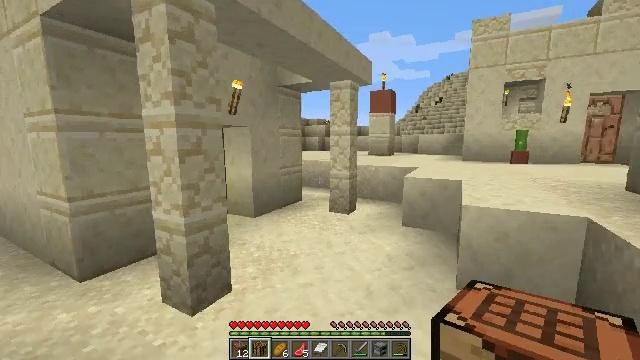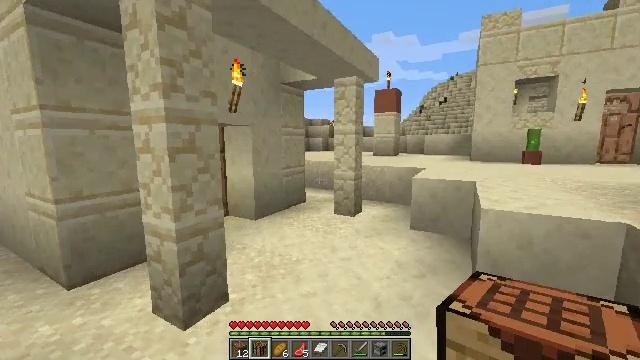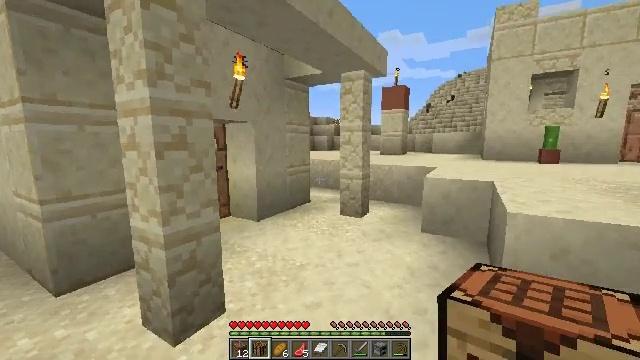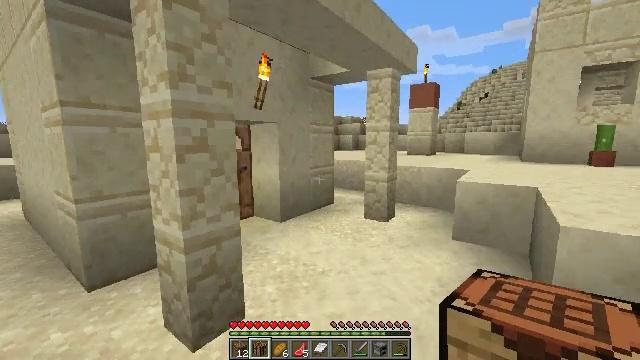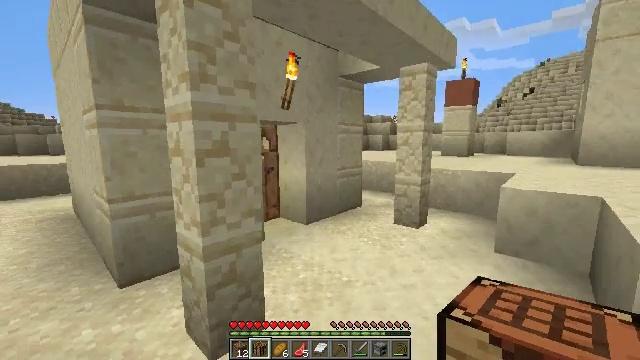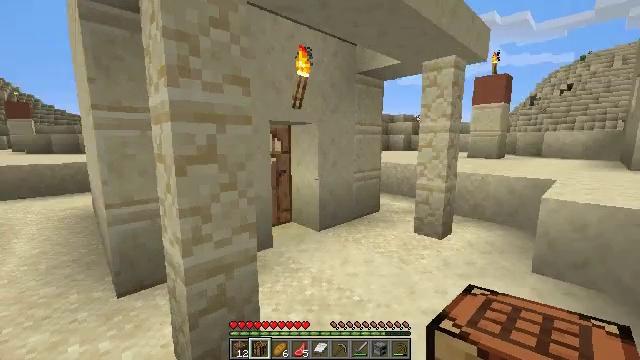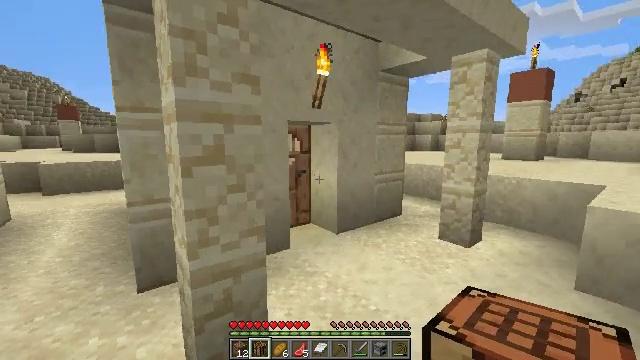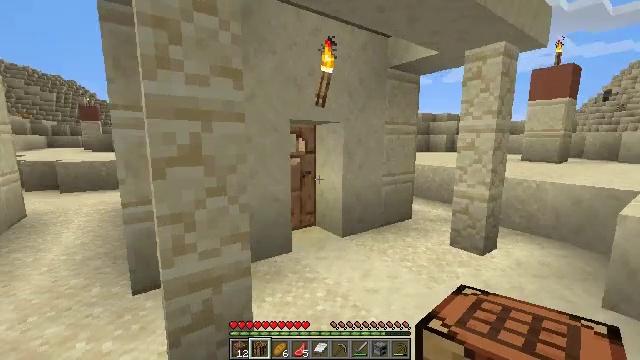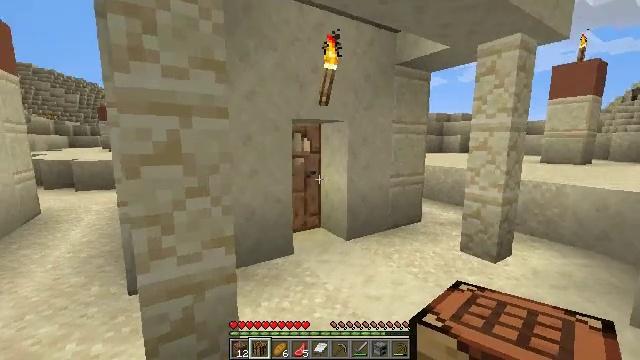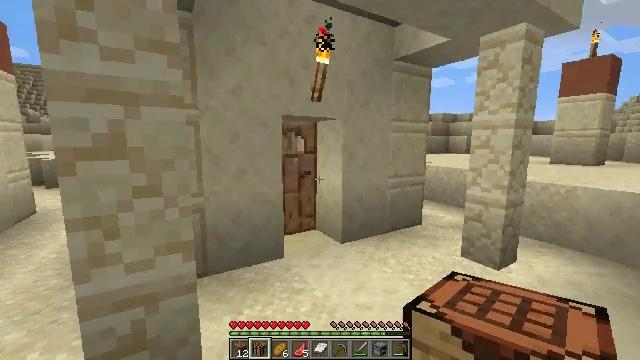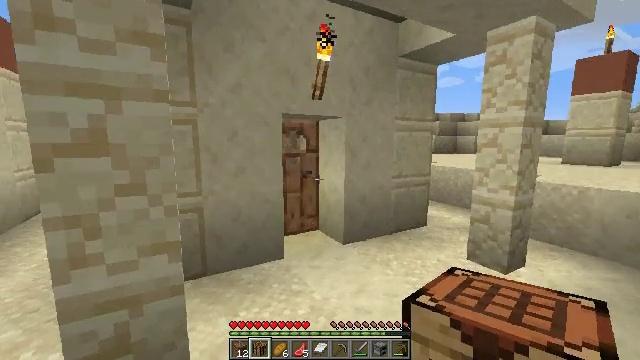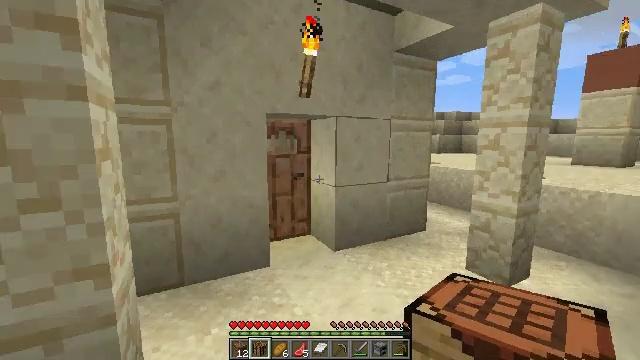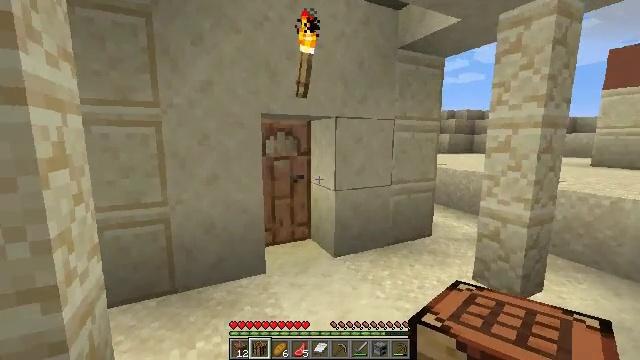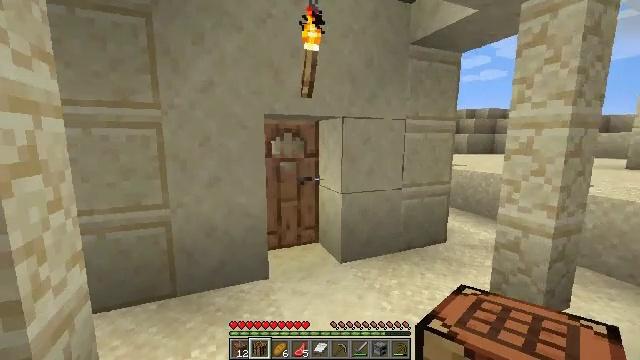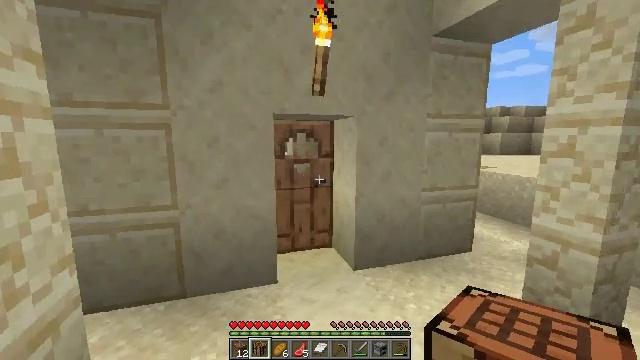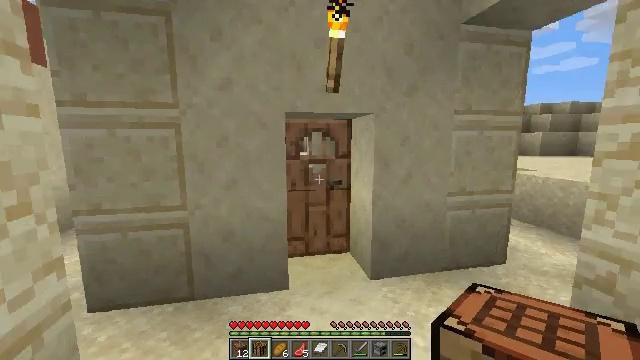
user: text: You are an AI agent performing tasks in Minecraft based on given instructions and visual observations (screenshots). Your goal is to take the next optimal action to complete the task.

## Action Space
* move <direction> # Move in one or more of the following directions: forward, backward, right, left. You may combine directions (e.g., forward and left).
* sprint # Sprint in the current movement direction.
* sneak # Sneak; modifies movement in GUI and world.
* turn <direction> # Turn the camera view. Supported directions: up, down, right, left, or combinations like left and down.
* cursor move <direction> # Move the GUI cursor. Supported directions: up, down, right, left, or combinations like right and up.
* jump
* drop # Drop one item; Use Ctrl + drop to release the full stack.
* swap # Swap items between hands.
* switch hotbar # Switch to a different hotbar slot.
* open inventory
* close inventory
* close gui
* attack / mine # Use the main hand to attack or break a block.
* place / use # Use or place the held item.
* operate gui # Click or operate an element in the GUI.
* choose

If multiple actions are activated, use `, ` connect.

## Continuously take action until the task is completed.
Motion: motion action
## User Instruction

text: Mine the jungle fence gate for materials.
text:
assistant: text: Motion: move forward
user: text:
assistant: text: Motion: move forward, turn left
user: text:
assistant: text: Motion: move forward, turn left
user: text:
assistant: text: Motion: move forward, turn left
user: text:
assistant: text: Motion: move forward and move right, turn left
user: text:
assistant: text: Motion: move forward and move right, turn left
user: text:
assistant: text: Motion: move forward and move right, turn left
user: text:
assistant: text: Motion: move forward and move right, turn left
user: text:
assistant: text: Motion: move forward and move right, turn left
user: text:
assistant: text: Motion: move forward and move right, turn left
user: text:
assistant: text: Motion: move forward and move right, turn left
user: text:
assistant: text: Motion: move forward and move right, turn left
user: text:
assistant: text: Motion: move forward and move right, turn left
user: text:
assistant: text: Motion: move forward and move right, turn left
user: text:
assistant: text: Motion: move forward, turn left
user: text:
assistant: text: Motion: move forward, turn left
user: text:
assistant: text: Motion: move forward, turn left
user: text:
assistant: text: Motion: move forward
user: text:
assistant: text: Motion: move forward, use / place
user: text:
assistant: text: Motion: move forward, use / place
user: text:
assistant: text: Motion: move forward, use / place
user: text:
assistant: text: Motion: move forward and move right
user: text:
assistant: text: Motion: move forward and move right
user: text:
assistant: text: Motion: move forward and move right, turn down
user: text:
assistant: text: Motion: move forward, turn left and down
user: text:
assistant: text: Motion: move forward, turn left and down
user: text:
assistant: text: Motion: move forward, turn left and down
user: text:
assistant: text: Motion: move forward, turn left
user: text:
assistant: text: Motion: move forward, turn left
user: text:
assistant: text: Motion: move forward, turn left